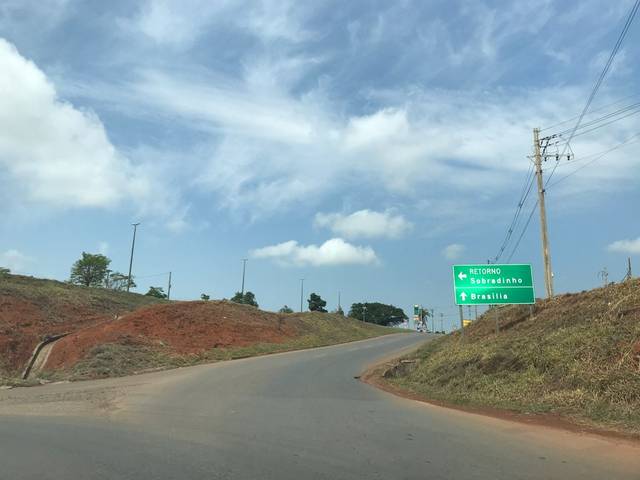
Region: Brazil
Coordinates: -15.681, -47.838